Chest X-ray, PA view. Patient: 20 years old, sex M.
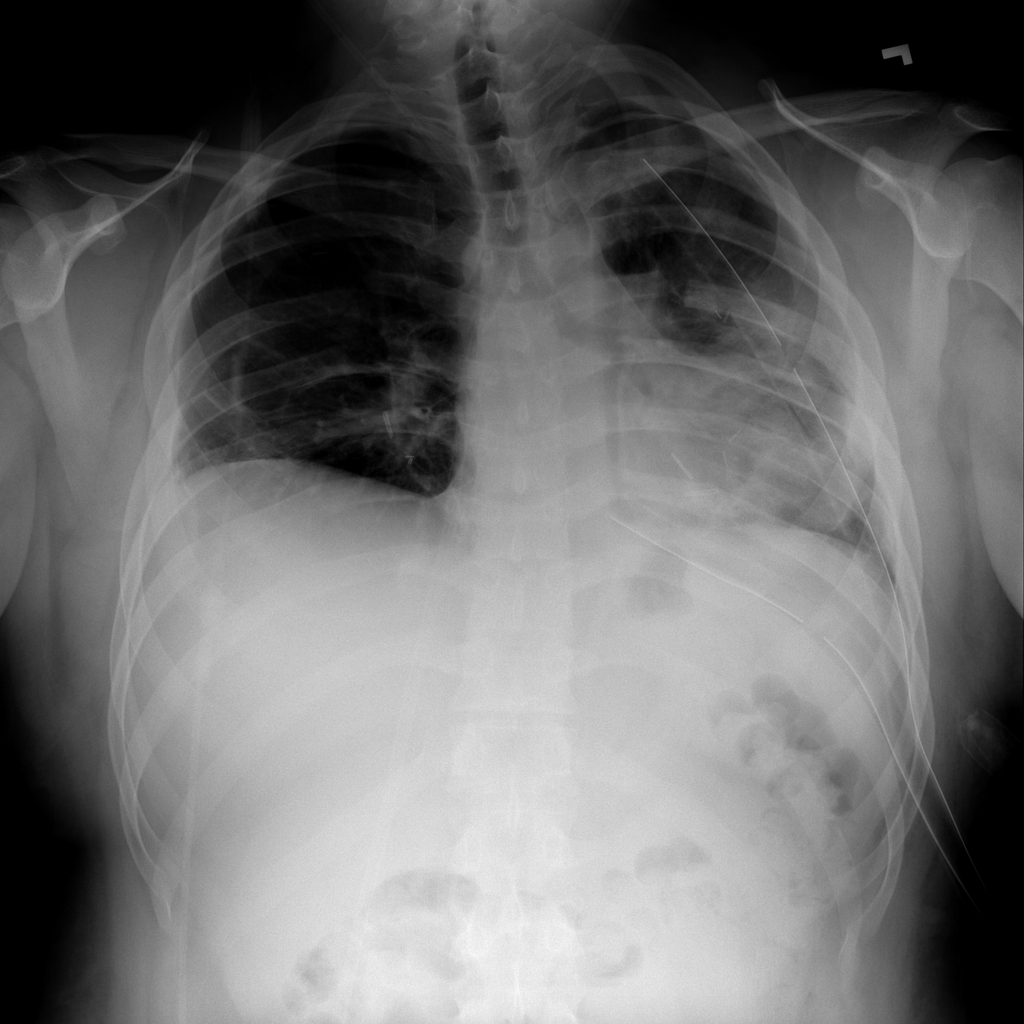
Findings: Pneumothorax